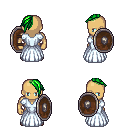
a pixel art fantasy rpg character, male body template, human, tanned skin, underdress, gold greaves, green long mohawk hairstyle, brown shoes, shield, four views (front, back, left, right), 2x2 character sprite sheet, small pixel art, hard edges, no anti-aliasing